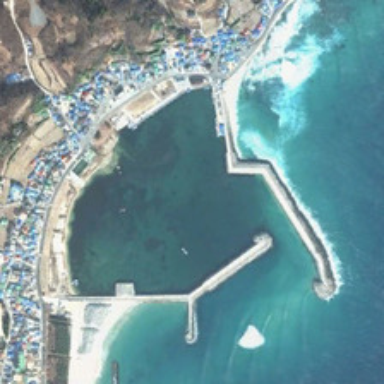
Part or the sea with navy blue water in it .